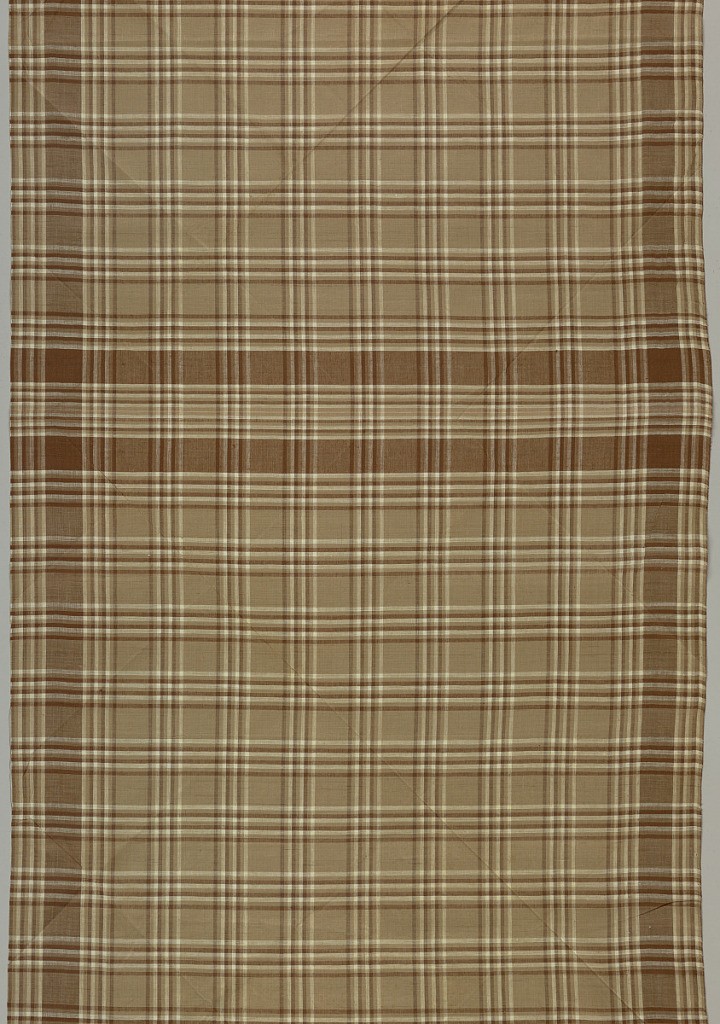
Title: Handkerchief
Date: late 19th century
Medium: cotton Technique: plain weave (more open weave); Z/Z twist
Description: Yarn-dyed woven pattern of large white, brown, and dark brown checks